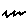
Label: zigzag